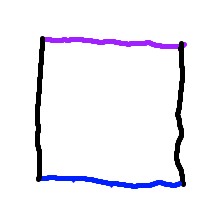
Shape: square